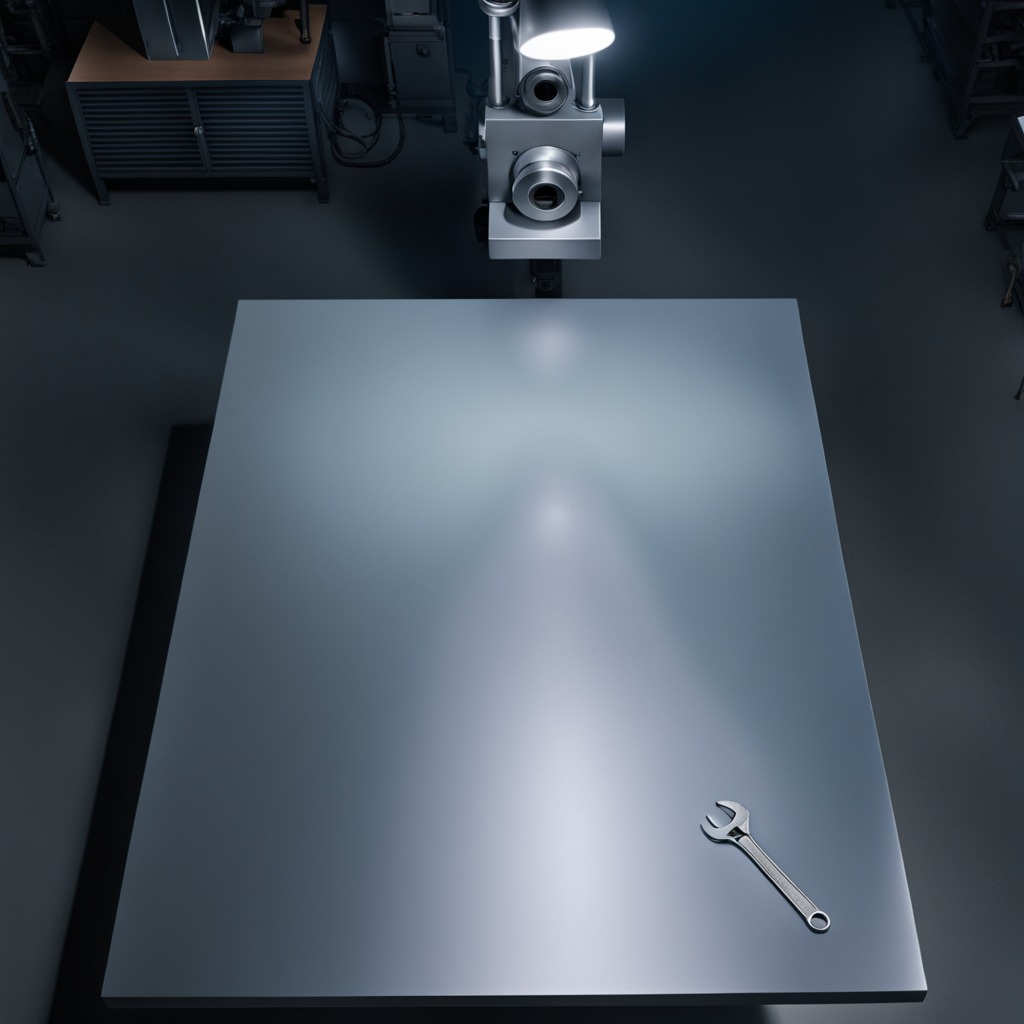
A wrench is lying on the tabletop.